Question: All,
I am using Websphere AS 7.0 along with my RAD 7.5.
When I try to use the Admin console from with in RAD (<URL>
and from a different browser (IE/Firefox), I get the following two options:
Option 1: Log out the other user with the same user ID. You can recover changes made during the other user's session.
Option 2: Return to the Login page and enter a different user ID

I wanted to know if there is any setting in WAS7 that I can tweak so that I can access the console from with in RAD and different browser (on local system as well as remote)?
Thanks.
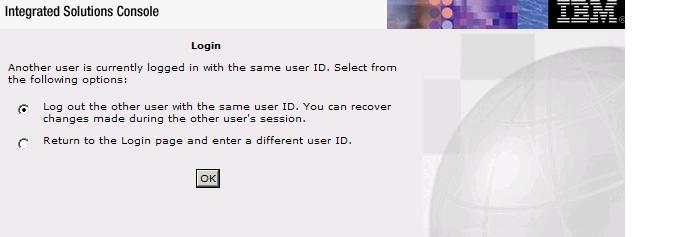
Answer: WebSphere console doesn't allow you to login with same user more than once, you will have to log out on other machine before you can log in.
Alternatively, as Darioo suggested, create a new user with required rights/role
Regards
Babajide (aka Prince)